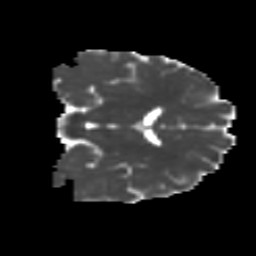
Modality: MD
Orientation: coronal
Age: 13
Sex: male
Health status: ill
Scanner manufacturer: ge
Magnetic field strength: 3 T
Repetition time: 6.752 s
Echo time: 0.079 s